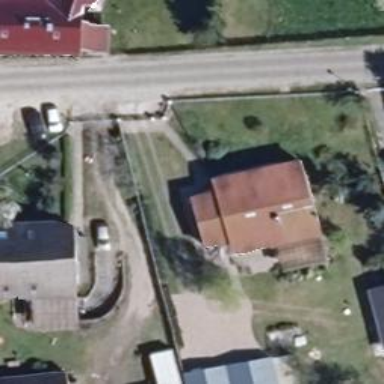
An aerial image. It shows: Detached building with gabled roof.